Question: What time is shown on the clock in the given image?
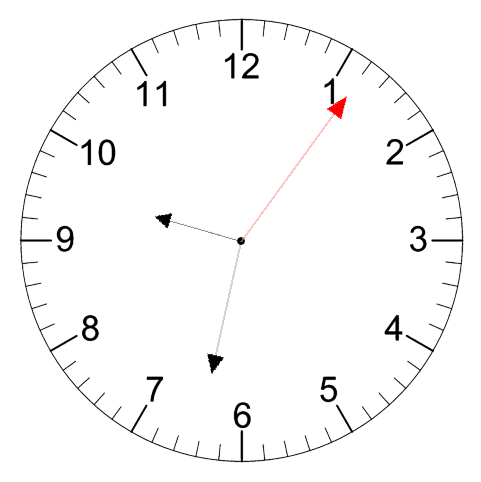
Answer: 09:32:06